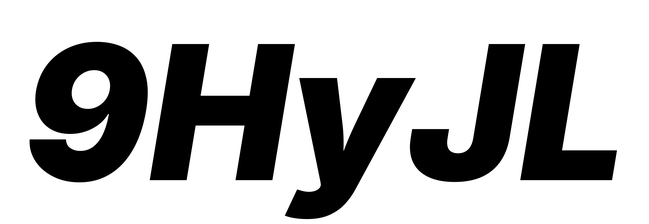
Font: Inter-Italic_Black_Italic